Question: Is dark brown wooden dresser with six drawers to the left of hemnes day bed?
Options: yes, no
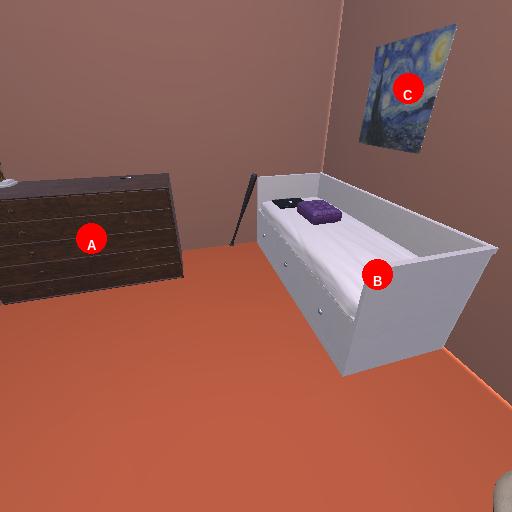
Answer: yes